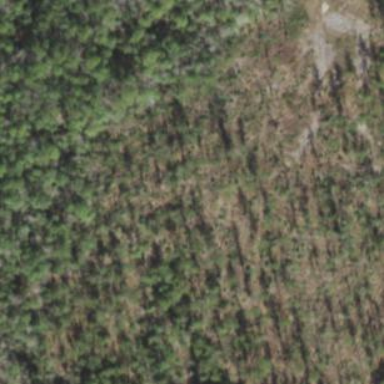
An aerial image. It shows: Forest with needle-leaved trees.